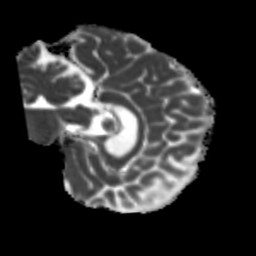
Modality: MD
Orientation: sagittal
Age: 53
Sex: male
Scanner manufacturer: siemens
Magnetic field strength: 3 T
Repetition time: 5.25 s
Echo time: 0.08 s